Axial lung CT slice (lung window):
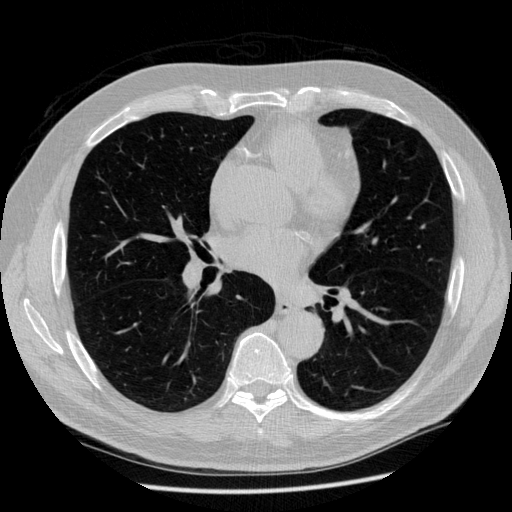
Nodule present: no